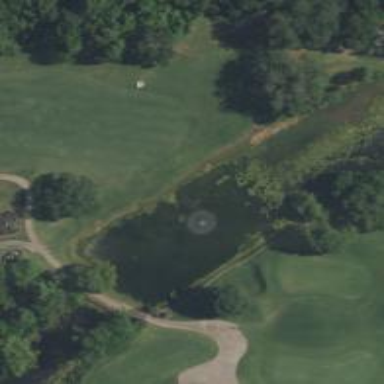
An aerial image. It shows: View of golf hole.